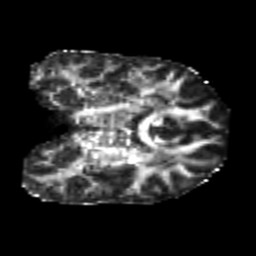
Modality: FA
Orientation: coronal
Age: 24
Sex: male
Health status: healthy
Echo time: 0.074 s